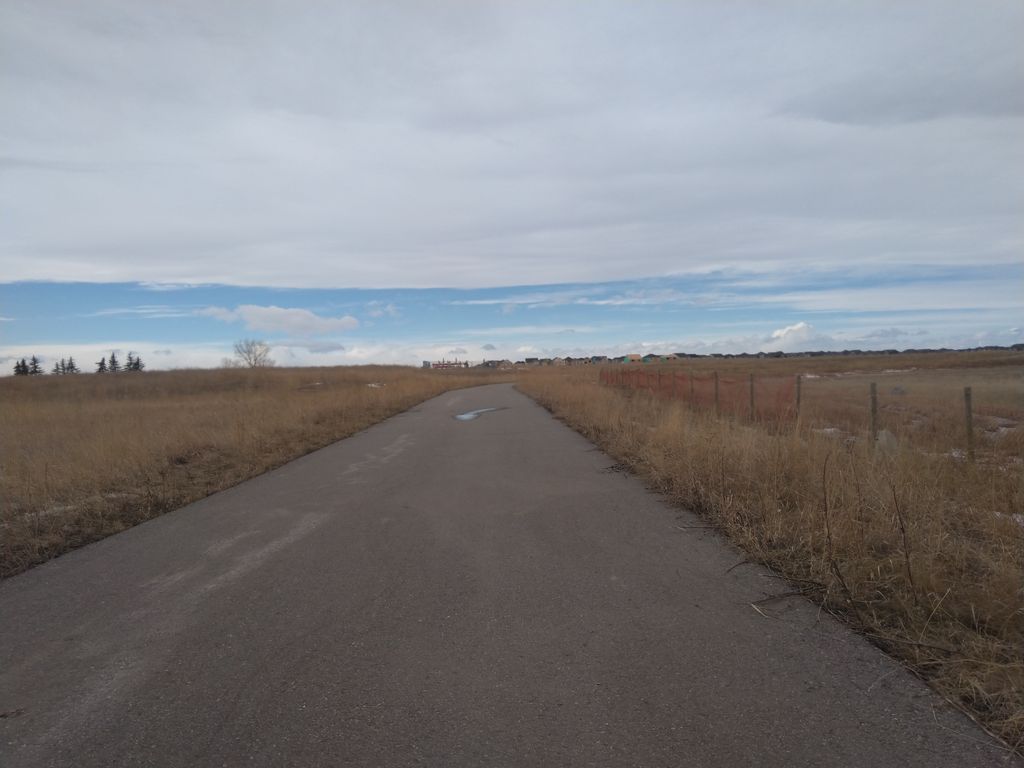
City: calgary